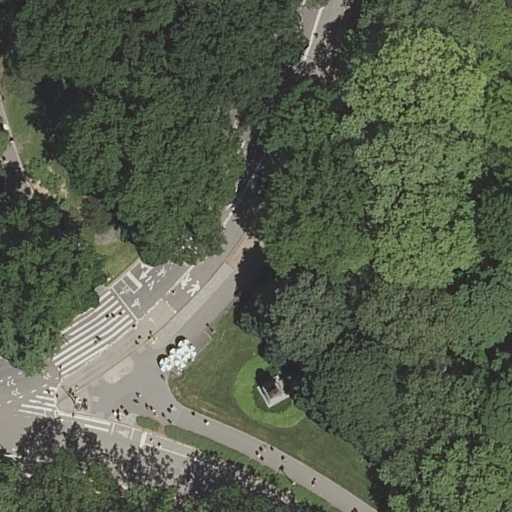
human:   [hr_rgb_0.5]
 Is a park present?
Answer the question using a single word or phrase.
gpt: yes

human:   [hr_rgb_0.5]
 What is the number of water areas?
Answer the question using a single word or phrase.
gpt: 1

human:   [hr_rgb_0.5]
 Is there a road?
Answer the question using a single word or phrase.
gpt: yes

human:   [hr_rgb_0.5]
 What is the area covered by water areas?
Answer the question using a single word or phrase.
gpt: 242m2

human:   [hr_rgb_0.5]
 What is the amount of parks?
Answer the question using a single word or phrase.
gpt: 1

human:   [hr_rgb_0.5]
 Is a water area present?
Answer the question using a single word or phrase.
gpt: yes

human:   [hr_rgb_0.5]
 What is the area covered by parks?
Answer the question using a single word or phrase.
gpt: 10627m2

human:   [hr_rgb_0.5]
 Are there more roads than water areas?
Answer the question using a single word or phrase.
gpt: yes

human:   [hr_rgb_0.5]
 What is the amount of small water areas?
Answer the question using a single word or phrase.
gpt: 0

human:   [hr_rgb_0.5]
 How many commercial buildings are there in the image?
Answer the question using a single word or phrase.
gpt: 0

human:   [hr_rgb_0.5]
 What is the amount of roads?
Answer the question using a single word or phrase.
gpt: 11

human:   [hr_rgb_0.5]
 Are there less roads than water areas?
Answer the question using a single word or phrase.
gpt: no

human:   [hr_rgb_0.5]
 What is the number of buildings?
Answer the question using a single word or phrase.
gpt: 0

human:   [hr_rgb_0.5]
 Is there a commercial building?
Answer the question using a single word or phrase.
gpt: no

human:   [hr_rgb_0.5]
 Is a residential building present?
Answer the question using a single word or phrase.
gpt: no

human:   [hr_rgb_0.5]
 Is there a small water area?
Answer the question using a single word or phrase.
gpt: no

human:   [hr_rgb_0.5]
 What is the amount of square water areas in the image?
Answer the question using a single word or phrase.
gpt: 0

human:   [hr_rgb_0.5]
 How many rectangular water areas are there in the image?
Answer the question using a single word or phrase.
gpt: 0

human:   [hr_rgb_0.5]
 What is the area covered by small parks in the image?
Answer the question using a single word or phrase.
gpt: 0m2

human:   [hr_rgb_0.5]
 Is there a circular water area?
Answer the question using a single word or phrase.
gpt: no

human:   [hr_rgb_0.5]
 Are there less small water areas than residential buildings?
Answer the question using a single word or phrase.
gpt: no

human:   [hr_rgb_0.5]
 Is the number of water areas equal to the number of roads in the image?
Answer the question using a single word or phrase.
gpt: no

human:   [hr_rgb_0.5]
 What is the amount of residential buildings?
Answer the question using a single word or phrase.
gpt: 0

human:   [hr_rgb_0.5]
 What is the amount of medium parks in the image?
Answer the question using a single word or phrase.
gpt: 0

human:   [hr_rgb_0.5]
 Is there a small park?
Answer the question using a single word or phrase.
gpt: no

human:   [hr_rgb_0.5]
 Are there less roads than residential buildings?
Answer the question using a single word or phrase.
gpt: no

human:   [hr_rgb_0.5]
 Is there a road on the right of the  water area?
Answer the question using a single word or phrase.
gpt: no

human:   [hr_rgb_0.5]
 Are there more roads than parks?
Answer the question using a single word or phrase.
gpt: yes

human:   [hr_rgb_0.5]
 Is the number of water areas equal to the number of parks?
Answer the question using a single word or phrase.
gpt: yes

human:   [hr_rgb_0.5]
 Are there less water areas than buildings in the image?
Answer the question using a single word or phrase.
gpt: no

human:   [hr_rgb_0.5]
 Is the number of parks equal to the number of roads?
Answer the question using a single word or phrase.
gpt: no

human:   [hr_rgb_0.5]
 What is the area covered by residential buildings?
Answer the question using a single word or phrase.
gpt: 0m2

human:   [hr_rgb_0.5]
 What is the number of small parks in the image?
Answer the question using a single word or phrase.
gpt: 0

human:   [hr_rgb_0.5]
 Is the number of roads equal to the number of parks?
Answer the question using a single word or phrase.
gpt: no

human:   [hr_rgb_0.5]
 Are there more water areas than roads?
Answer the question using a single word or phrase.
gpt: no

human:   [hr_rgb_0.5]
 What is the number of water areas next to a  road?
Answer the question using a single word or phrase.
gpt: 1

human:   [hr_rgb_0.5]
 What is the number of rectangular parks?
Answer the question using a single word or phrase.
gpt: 1

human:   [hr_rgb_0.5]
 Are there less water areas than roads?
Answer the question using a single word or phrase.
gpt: yes

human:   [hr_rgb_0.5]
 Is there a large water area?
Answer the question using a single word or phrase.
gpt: no

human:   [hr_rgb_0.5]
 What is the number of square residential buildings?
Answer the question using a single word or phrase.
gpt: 0

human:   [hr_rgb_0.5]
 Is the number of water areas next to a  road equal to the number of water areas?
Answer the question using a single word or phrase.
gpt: yes

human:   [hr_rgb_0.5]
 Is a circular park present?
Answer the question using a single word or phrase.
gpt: no

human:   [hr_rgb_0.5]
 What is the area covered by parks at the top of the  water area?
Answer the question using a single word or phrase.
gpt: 10627m2

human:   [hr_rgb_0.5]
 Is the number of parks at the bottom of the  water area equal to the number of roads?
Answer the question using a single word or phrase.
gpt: no

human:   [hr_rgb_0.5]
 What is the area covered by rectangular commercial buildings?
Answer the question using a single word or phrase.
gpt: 0m2

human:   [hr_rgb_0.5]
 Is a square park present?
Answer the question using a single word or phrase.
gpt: no

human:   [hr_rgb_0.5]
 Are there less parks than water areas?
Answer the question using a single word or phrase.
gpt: no

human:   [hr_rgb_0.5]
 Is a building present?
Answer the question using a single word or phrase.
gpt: no

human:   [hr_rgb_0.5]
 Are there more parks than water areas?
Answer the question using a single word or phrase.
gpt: no

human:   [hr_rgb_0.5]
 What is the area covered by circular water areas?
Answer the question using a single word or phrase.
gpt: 0m2

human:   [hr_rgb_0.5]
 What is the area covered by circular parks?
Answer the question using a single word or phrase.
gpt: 0m2

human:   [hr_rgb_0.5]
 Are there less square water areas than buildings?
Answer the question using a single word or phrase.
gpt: no

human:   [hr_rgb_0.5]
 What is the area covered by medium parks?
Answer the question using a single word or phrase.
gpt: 0m2

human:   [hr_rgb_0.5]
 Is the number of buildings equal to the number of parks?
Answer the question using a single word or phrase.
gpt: no

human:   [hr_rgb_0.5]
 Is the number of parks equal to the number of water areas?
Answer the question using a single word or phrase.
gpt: yes

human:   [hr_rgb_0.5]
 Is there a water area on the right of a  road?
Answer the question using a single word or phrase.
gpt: yes

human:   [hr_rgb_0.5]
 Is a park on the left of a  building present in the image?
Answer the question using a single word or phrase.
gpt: no

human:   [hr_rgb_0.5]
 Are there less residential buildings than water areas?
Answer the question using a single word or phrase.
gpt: yes

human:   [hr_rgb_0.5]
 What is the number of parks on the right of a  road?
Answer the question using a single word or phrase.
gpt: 1

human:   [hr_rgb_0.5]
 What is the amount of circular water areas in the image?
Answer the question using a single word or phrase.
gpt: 0

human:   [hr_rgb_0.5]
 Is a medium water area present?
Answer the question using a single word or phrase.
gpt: yes

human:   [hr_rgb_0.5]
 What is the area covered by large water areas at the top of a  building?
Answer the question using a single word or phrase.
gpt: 0m2

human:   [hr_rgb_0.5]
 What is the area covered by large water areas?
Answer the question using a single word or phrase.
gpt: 0m2

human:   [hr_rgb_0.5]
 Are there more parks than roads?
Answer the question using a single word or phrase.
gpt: no